【题型】证明题　【知识点】向量　【难度】medium
如图，$G$是$\triangle OAB$的重心，$P$、$Q$分别是边$OA$、$OB$上的动点，且$P$、$G$、$Q$三点共线。

\vspace{0.5em}
\noindent
（1）设$\overrightarrow{PG}=\lambda\overrightarrow{PQ}$，将$\overrightarrow{OG}$用$\lambda$、$\overrightarrow{OP}$、$\overrightarrow{OQ}$表示；

\vspace{0.5em}
\noindent
（2）设$\overrightarrow{OP}=x\overrightarrow{OA}$，$\overrightarrow{OQ}=y\overrightarrow{OB}$，证明：$\frac{1}{x}+\frac{1}{y}$是定值。
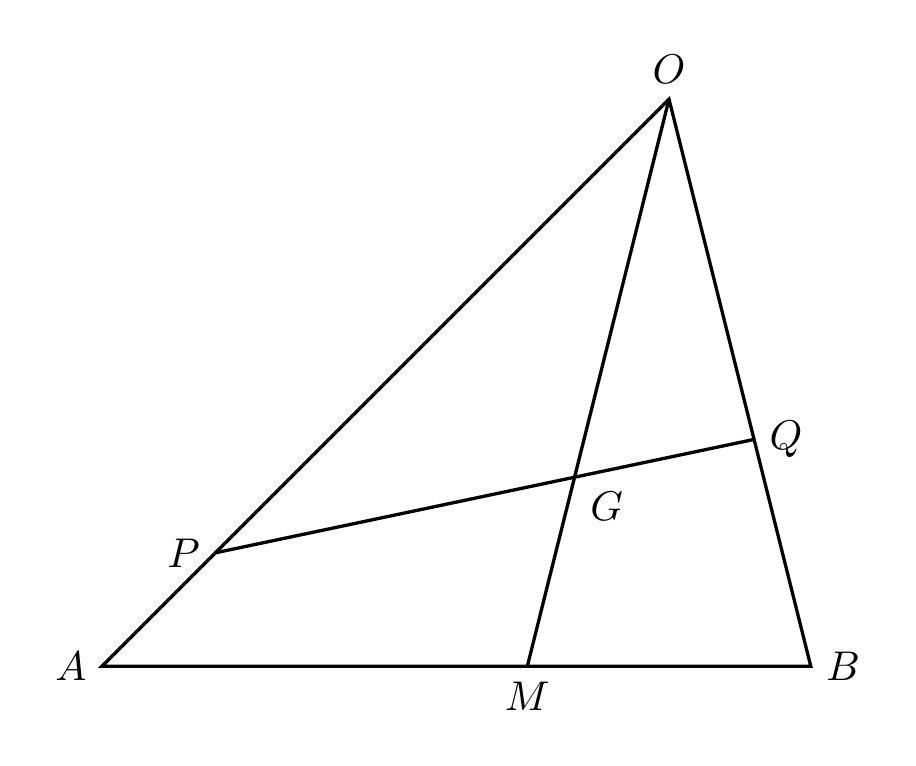
【解答】
\noindent
【答案】见试题解答内容

\vspace{0.5em}
\noindent
【分析】（1）根据向量的减法法则，将$\overrightarrow{PG}=\overrightarrow{OG}-\overrightarrow{OP}$和$\overrightarrow{PQ}=\overrightarrow{OQ}-\overrightarrow{OP}$代入已知等式，化简整理即可得到用$\lambda$、$\overrightarrow{OP}$、$\overrightarrow{OQ}$表示$\overrightarrow{OG}$的式子；

\vspace{0.5em}
\noindent
（2）根据$G$是$\triangle OAB$的重心，算出$\overrightarrow{OG}=\frac{1}{3}\left( \overrightarrow{OA}+\overrightarrow{OB} \right)$，结合（1）中得出的式子和平面向量基本定理，得到$\frac{1}{x}$、$\frac{1}{y}$关于$\lambda$的表达式，从而得到$\frac{1}{x}+\frac{1}{y}=3$是定值。

\vspace{0.5em}
\noindent
【解答】解：（1）$\because \overrightarrow{PG}=\overrightarrow{OG}-\overrightarrow{OP}$，$\overrightarrow{PQ}=\overrightarrow{OQ}-\overrightarrow{OP}$
$\therefore \overrightarrow{PG}=\lambda\overrightarrow{PQ}$，即$\overrightarrow{OG}-\overrightarrow{OP}=\lambda \left( \overrightarrow{OQ}-\overrightarrow{OP} \right)$
整理，得$\overrightarrow{OG}=\left( 1-\lambda \right) \overrightarrow{OP}+\lambda \overrightarrow{OQ}$

\vspace{0.5em}
\noindent
（2）$\because G$是$\triangle OAB$的重心，
$\therefore \overrightarrow{OG}=\frac{2}{3}\overrightarrow{OM}=\frac{2}{3}\times \frac{1}{2}\left( \overrightarrow{OA}+\overrightarrow{OB} \right) =\frac{1}{3}\left( \overrightarrow{OA}+\overrightarrow{OB} \right)$
$\because \overrightarrow{OP}=x\overrightarrow{OA}$，$\overrightarrow{OQ}=y\overrightarrow{OB}$，$\overrightarrow{OG}=\left( 1-\lambda \right) \overrightarrow{OP}+\lambda \overrightarrow{OQ}$
$\therefore \overrightarrow{OG}=\left( 1-\lambda \right) x\overrightarrow{OA}+\lambda y\overrightarrow{OB}$

\vspace{0.5em}
\noindent
因此，得到
\[
\begin{cases}
\left( 1-\lambda \right) x=\frac{1}{3}\\
\lambda y=\frac{1}{3}
\end{cases}
\]
可得
\[
\begin{cases}
3\left( 1-\lambda \right) =\frac{1}{x}\\
3\lambda =\frac{1}{y}
\end{cases}
\]
$\therefore \frac{1}{x}+\frac{1}{y}=3\left( 1-\lambda \right) +3\lambda =3$，即$\frac{1}{x}+\frac{1}{y}=3$（定值）。

\vspace{0.5em}
\noindent
【点评】本题给出三角形$OAB$的重心$G$，求用$\lambda$、$\overrightarrow{OP}$、$\overrightarrow{OQ}$表示$\overrightarrow{OG}$的式子并证明一个式子等于常数。着重考查了向量的减法法则、平面向量基本定理和向量在几何中的应用等知识，属于中档题。